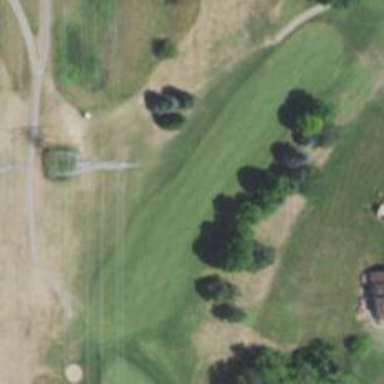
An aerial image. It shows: Golf hole.